高一 · 代数
若方程 $\sqrt{1-x^{2}}=x+b$ 有两个不等的实根, 则 $\mathrm{b}$ 的取值范围是 \$ \qquad \$
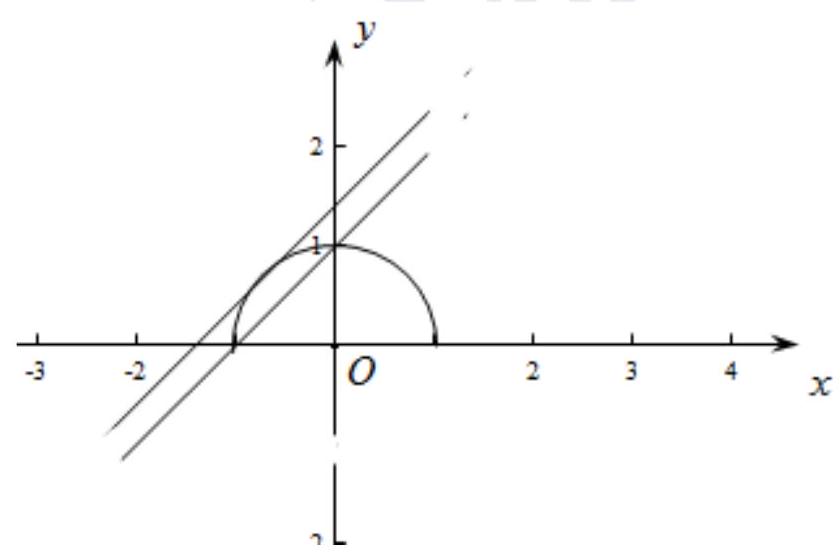
答案: $[1, \sqrt{2})$
解析:

$y=\sqrt{1-x^{2}}$, 表示以圆的为圆心, 半径为 1 的圆的上半部分,

$y=x+b$ 表示斜率为 1 的一组平行线,
半圆 $y=\sqrt{1-x^{2}}$ 与直线 $y=x+b$ 有两个交点,

直线与半圆相切时 $b=\sqrt{2}$,

当这两个函数图象由两个交点时, 根据图象,

纵截距 $b$ 的取值范围是 $[1, \sqrt{2})$, 故答案为 $[1, \sqrt{2})$.